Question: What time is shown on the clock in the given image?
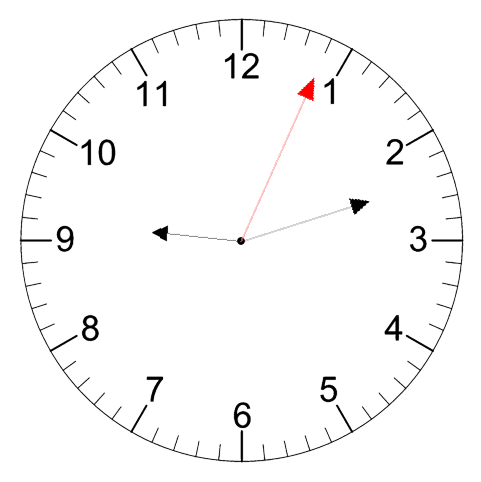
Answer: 09:12:04